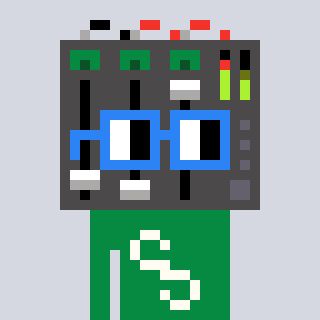
a pixel art character with square blue glasses, a mixer-shaped head and a green-colored body on a cool background